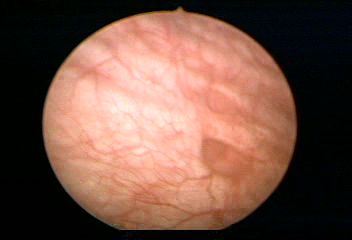
Modality: WLC
Class: Normal mucosa
Bladder cancer association: No